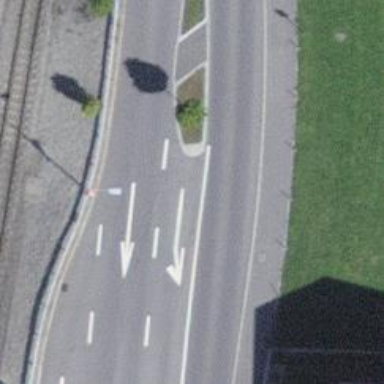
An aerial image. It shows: Secondary road.